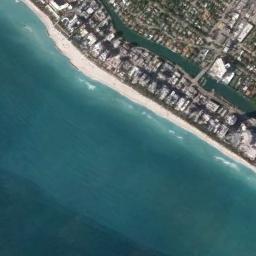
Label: beach